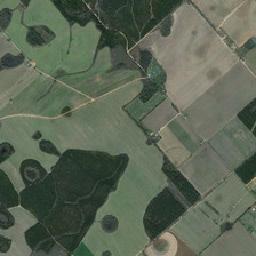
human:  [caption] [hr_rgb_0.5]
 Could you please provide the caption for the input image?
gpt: there is a farmland with some pieces of forest in it .

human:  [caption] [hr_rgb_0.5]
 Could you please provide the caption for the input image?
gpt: rectangular and irregular farm blocks with different colors can be seen in this farmland .

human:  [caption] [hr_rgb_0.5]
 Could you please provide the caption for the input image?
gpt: Diffusion ridge isolates various shade of green farmland.

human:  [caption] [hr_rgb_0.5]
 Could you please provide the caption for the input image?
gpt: A long ridge separates the shadows of green farmland.

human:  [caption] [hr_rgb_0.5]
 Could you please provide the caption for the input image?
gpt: diffomity ridges isolate the different shades of green agricultural land.